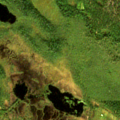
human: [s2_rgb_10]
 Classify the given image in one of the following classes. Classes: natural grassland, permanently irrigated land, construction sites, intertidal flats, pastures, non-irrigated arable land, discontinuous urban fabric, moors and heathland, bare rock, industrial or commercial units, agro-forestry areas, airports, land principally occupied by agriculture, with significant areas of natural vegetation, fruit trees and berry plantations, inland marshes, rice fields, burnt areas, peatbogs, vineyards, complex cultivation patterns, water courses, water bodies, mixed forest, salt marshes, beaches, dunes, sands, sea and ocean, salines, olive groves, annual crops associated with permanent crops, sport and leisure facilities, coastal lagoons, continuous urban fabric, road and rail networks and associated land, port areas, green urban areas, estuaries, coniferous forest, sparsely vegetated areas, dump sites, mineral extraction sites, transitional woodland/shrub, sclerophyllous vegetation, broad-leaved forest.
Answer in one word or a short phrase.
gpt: coniferous forest, peatbogs, water bodies